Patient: sex F, age 56
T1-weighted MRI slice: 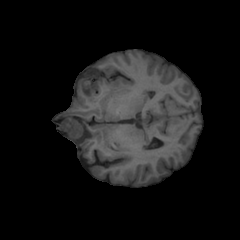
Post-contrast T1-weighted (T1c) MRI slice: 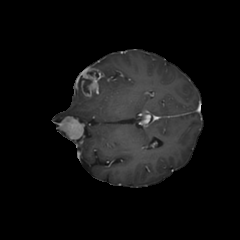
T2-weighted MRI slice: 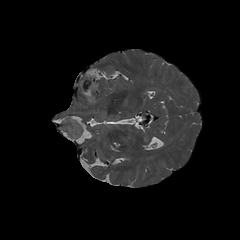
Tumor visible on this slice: yes
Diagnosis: Glioblastoma, IDH-wildtype
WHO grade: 4